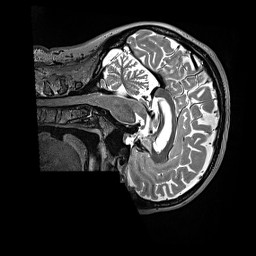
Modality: T2w
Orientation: sagittal
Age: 54
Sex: female
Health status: ill
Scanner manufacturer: siemens
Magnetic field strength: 3 T
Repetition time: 3.2 s
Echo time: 0.564 s